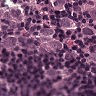
Metastatic tissue present: yes